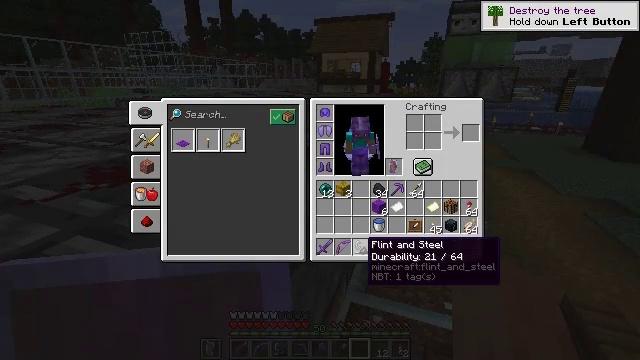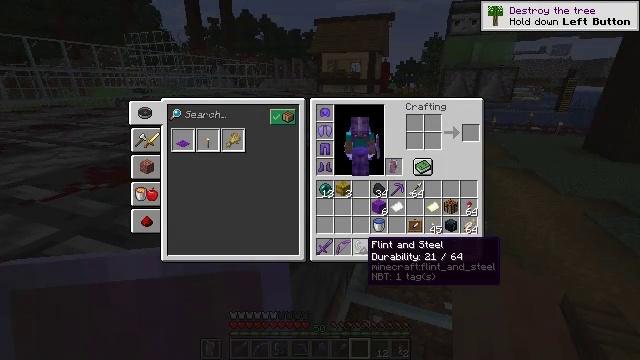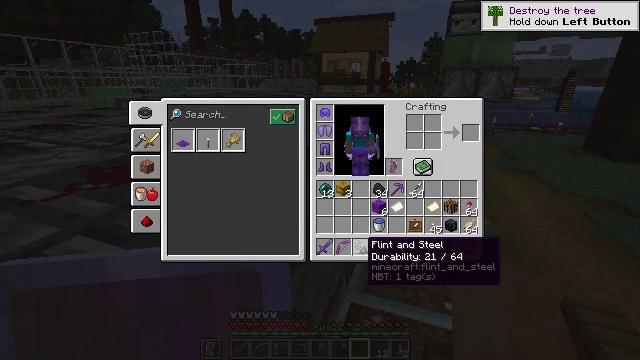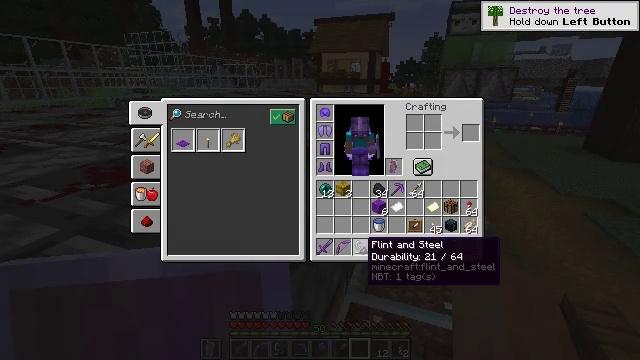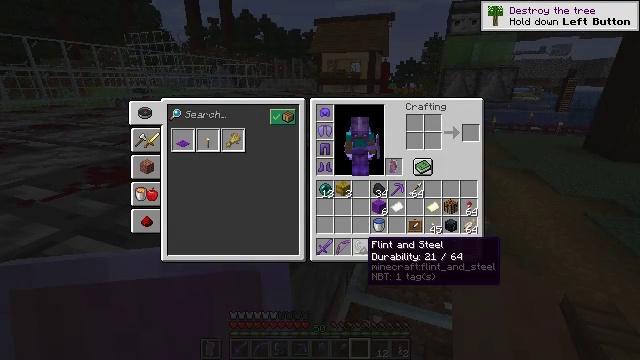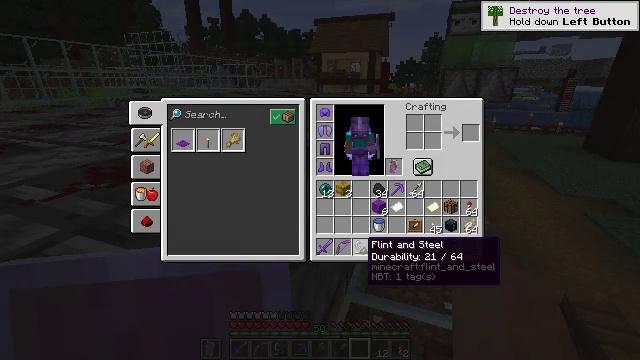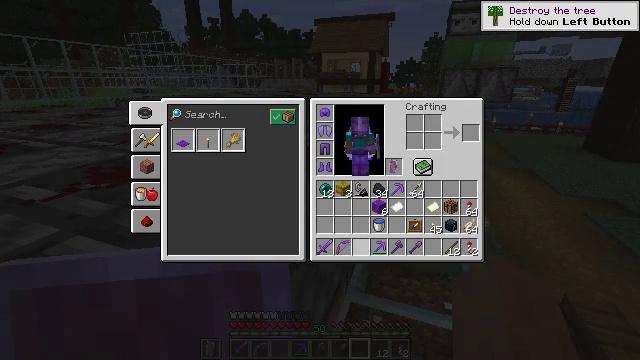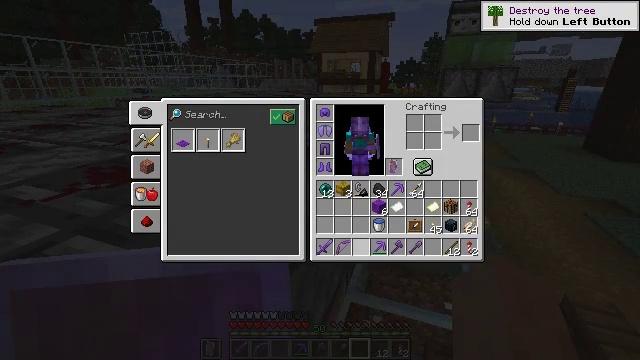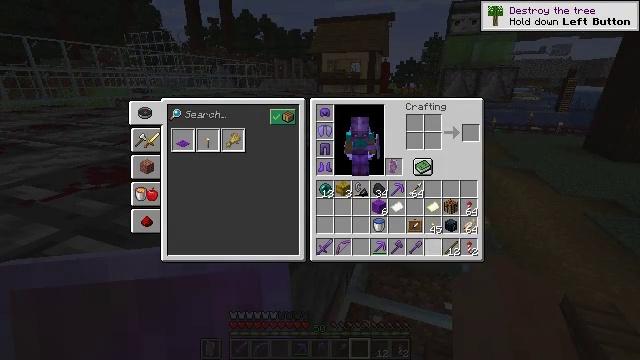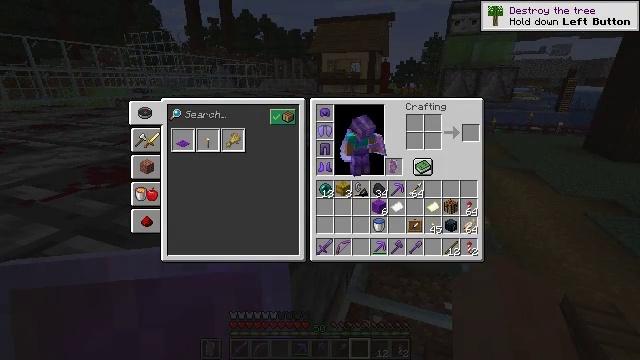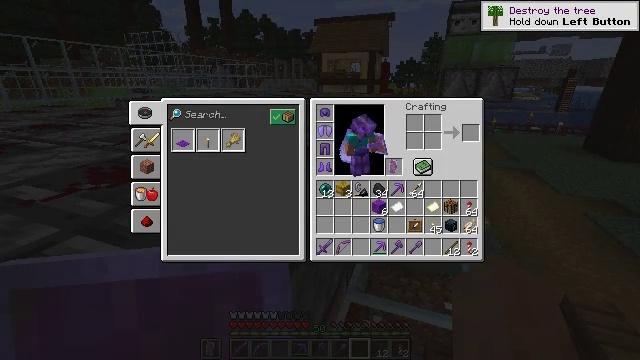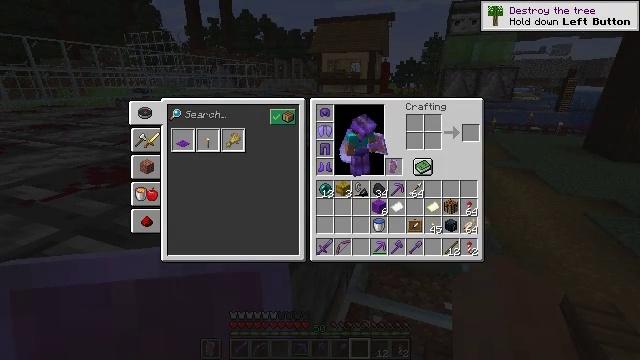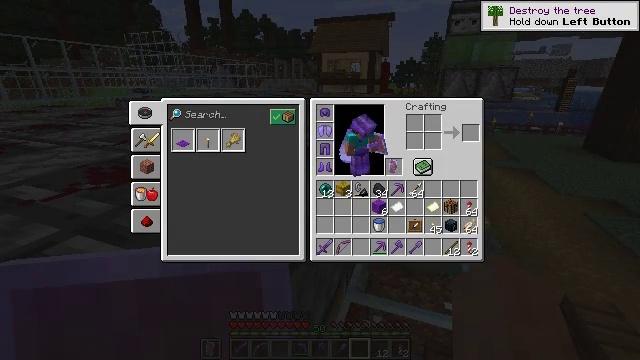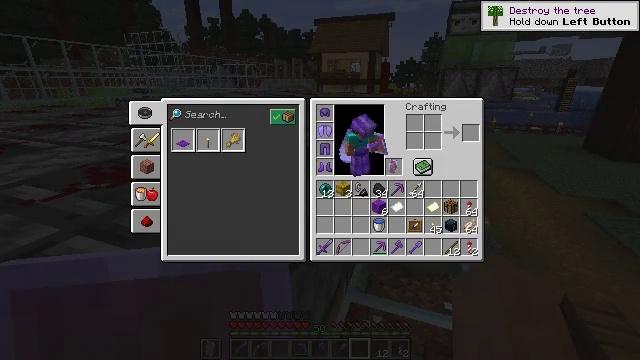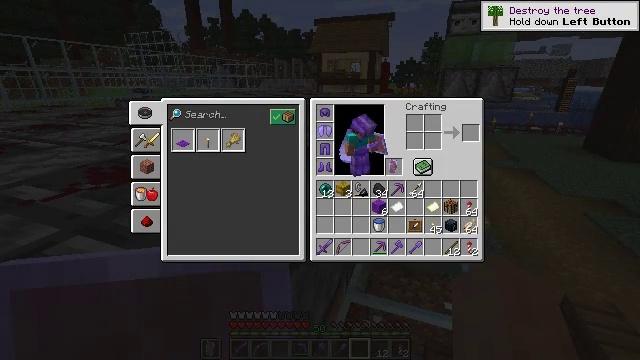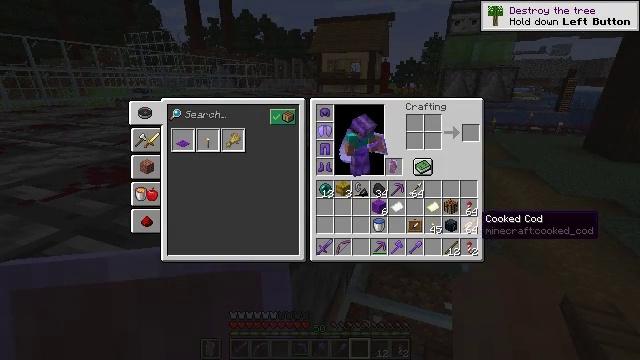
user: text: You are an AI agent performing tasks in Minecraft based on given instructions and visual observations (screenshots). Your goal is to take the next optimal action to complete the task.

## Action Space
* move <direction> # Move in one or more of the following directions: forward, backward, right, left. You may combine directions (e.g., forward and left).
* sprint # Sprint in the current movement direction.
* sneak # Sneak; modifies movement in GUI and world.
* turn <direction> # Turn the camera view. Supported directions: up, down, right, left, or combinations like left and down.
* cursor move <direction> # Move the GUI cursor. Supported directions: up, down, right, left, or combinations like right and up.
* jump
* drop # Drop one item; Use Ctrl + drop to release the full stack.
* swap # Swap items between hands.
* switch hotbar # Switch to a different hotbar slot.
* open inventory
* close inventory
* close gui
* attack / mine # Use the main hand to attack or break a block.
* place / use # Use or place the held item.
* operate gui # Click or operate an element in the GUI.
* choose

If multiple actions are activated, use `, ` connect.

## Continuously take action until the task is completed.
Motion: motion action
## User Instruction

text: Craft a purple banner.
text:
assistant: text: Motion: sneak
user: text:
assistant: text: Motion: sneak
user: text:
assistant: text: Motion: sneak
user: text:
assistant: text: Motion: sneak
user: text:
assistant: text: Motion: sneak
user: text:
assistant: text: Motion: sneak, attack / mine
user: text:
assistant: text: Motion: sneak, attack / mine
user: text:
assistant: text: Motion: sneak, turn right and up
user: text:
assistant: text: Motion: sneak, turn right and up
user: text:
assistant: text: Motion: sneak, turn right
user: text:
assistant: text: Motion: sneak
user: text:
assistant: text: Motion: sneak
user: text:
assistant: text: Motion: sneak
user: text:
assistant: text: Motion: sneak
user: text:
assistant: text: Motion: sneak, turn left
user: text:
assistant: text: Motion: sneak, turn left
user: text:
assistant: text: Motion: sneak
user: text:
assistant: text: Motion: sneak
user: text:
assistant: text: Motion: sneak
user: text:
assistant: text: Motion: sneak
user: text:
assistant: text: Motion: sneak
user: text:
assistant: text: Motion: sneak
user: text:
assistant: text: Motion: sneak
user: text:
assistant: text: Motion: sneak
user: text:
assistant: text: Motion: sneak
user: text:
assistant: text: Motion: sneak, attack / mine
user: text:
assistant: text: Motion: sneak, attack / mine
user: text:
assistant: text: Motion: sneak
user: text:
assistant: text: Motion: no_op
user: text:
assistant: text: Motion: no_op